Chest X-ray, AP view. Patient: 12 years old, sex M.
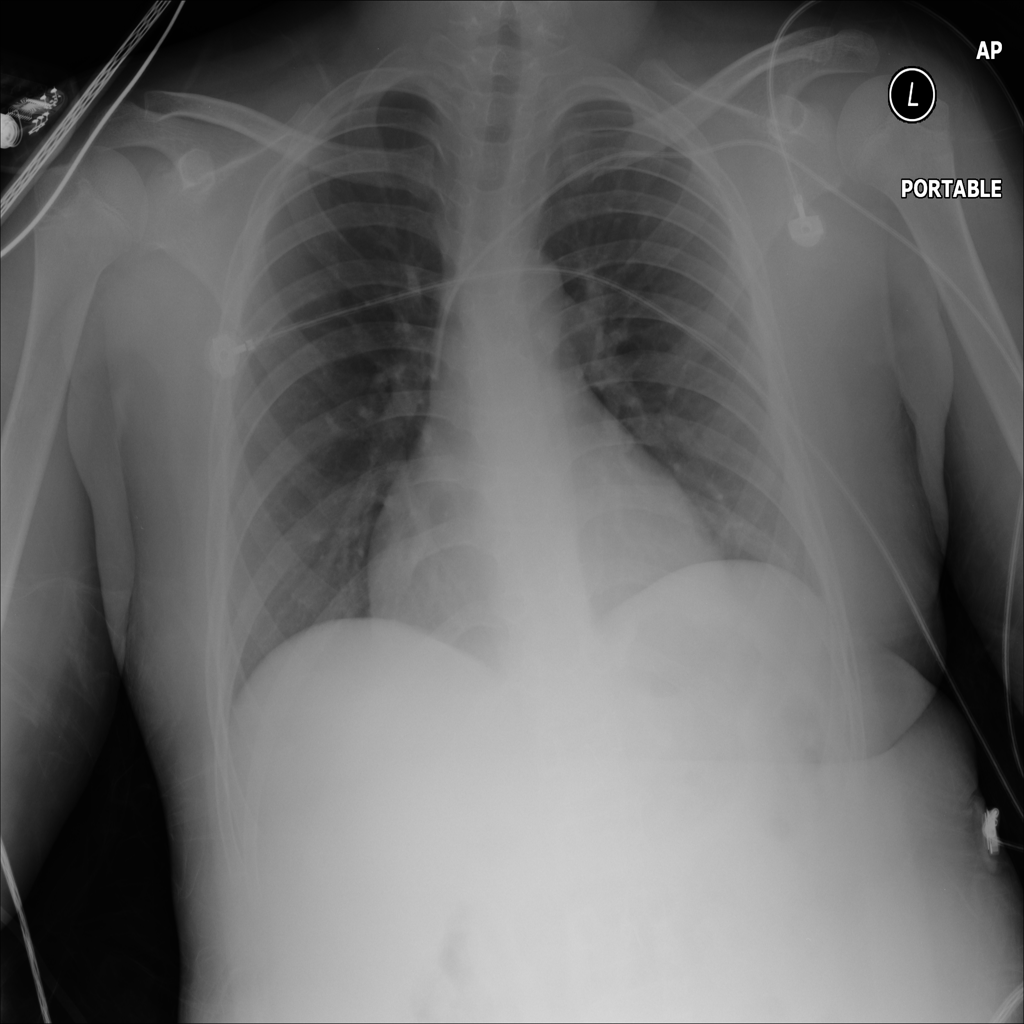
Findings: Cardiomegaly